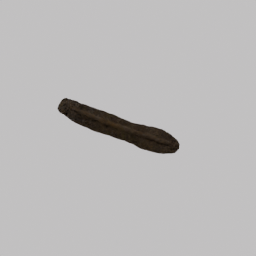
Label: nature